Question: When I tried to install magmi extension in my magento, i could not do it. I have install it through the .
But it shows the below error:
> CONNECT ERROR: Package file is invalidInvalid package name, allowed: [a-zA-Z0-9_-] charsInvalid version, should be like: x.x.xInvalid stabilityInvalid date, should be YYYY-DD-MMInvalid channel URLEmpty authors sectionEmpty package contents section
I have referred this site <URL>. But that is dead.
The solution for this problem in this site <URL> was not helpful to me.
Already I have paste the magmi folder in Magento root folder with '.

Help me to proceed!!
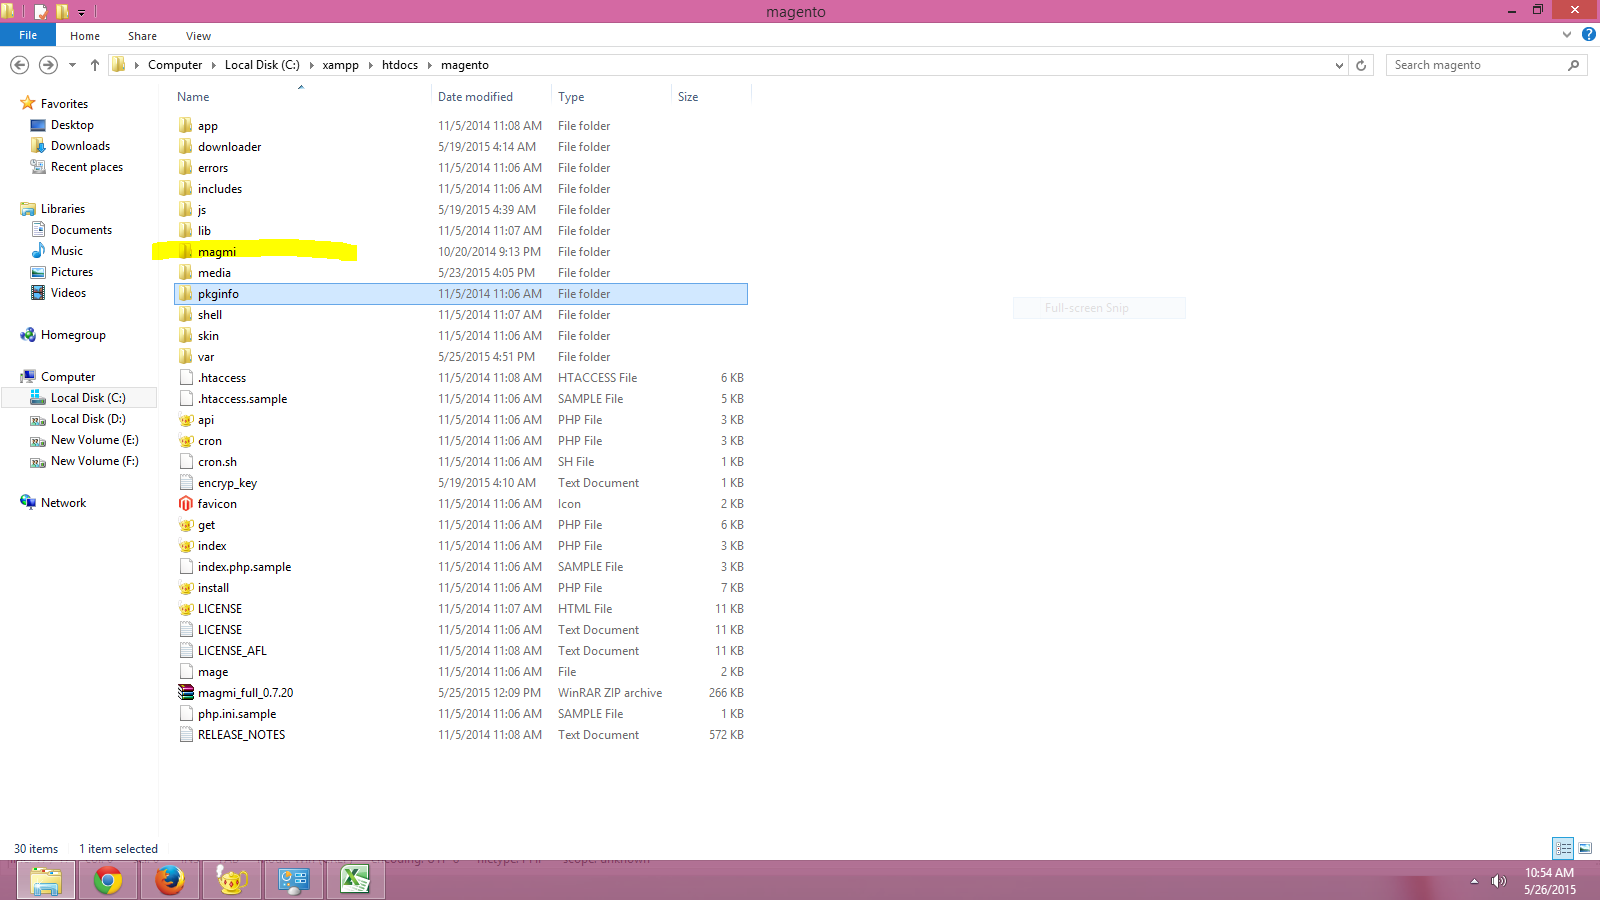
Answer: Magmi is actually NOT a magento extension. It is written in basic PHP, that helps to speed up the editing Magento data, by manipulating data directly to the database, thus bypassing the default Magento workflow.
Steps:
1. Download the Magmi Files, and copy to the installation folder.
2. Provide appropriate permissions to the Magmi files/folders.
3. Configure magmi with the details it need, eg, base url, and Database details.
4. Run magmi, and be happy!
Note : Rename the magmi folder name to some random name, so others cannot access easily.
OR,
Create a basic authentication system to get into magmi
You can use installation from "Understandinge". It is an easy to use-configure Magmi installation.